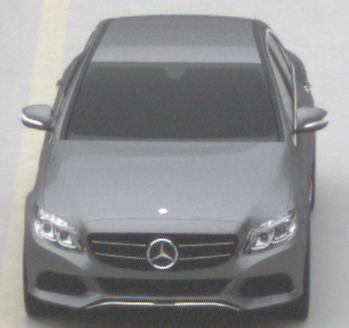
Make: Mercedes-Benz
Model: C 160
Detailed model: C-Class (205) Limousine
Model produced from: 2015/04
Model produced until: 2018/04
Doors: 4
Color: gray
Road condition: dry road
Daytime: midday
Contrast: low contrast